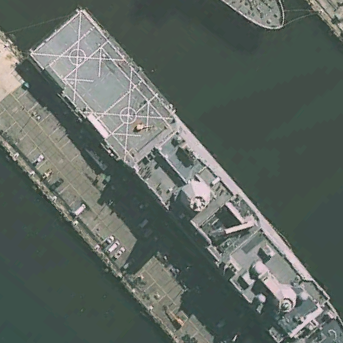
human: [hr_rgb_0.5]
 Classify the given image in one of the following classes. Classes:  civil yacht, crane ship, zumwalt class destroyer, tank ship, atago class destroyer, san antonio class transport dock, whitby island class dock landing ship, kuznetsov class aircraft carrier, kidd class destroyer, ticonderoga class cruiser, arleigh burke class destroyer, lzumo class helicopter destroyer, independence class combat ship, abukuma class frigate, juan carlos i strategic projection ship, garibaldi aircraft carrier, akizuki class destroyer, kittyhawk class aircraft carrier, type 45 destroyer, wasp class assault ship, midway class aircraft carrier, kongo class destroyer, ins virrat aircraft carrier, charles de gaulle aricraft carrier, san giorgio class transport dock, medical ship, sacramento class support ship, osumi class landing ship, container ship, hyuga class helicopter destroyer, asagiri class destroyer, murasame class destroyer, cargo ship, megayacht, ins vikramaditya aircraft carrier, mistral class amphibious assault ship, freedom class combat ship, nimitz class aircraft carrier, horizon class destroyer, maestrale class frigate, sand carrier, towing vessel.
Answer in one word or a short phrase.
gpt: San Antonio class transport dock